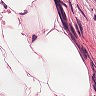
Metastatic tissue present: no